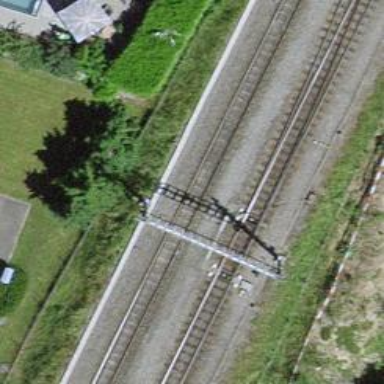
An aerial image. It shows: Narrow-gauge railway with 1 track. The tracks are electrified with contact line.